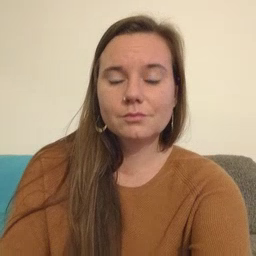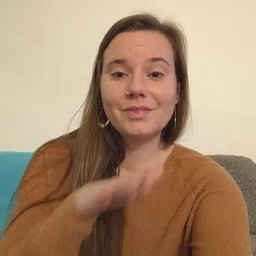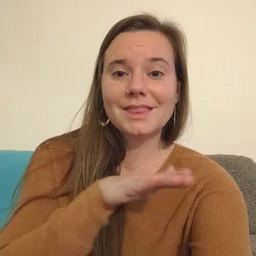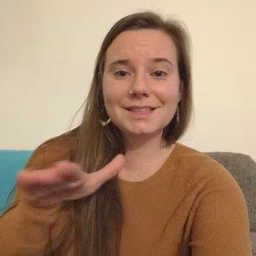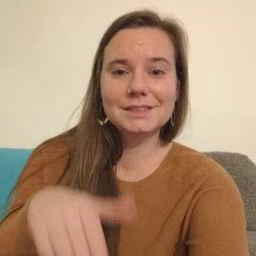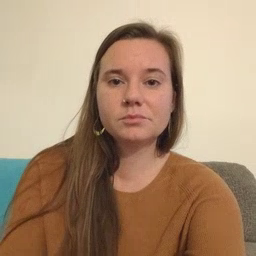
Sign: clean